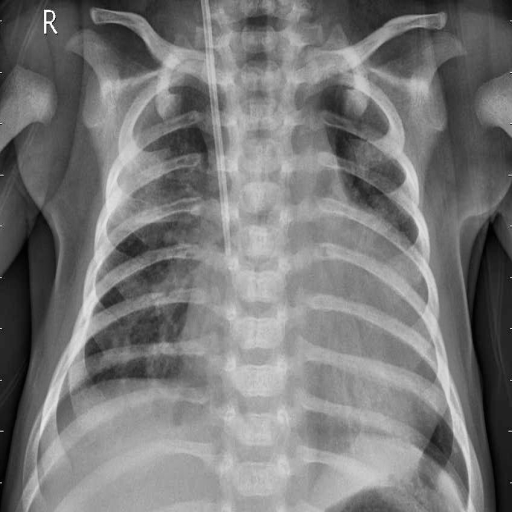
Finding: PNEUMONIA